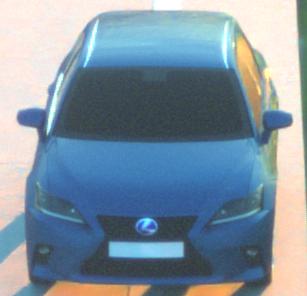
Make: Lexus
Model: CT 200h
Detailed model: CT (A10)
Model produced from: 2014/03
Model produced until: 2017/10
Doors: 5
Color: blue
Road condition: dry road
Daytime: sunrise or sunset
Contrast: medium contrast